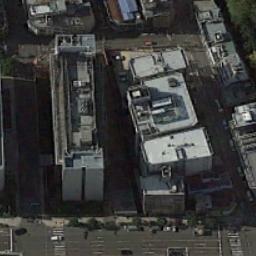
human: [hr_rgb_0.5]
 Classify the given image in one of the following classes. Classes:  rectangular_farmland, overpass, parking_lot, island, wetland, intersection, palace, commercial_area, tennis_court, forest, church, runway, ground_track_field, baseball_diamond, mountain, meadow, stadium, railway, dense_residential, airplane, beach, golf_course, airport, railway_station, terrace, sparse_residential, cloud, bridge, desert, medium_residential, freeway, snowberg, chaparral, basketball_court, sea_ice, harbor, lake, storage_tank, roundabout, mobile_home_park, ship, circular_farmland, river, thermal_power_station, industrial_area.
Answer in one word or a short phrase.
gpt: commercial_area